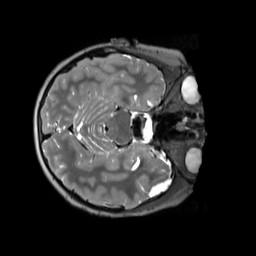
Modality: T2w
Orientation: axial
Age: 12
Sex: male
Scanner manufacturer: siemens
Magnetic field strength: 3 T
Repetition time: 3.2 s
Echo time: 0.408 s